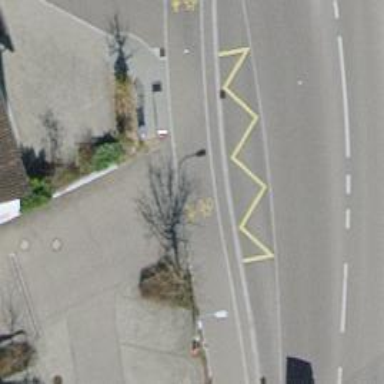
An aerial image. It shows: Bus stop with platform for public transport.